Chest X-ray:
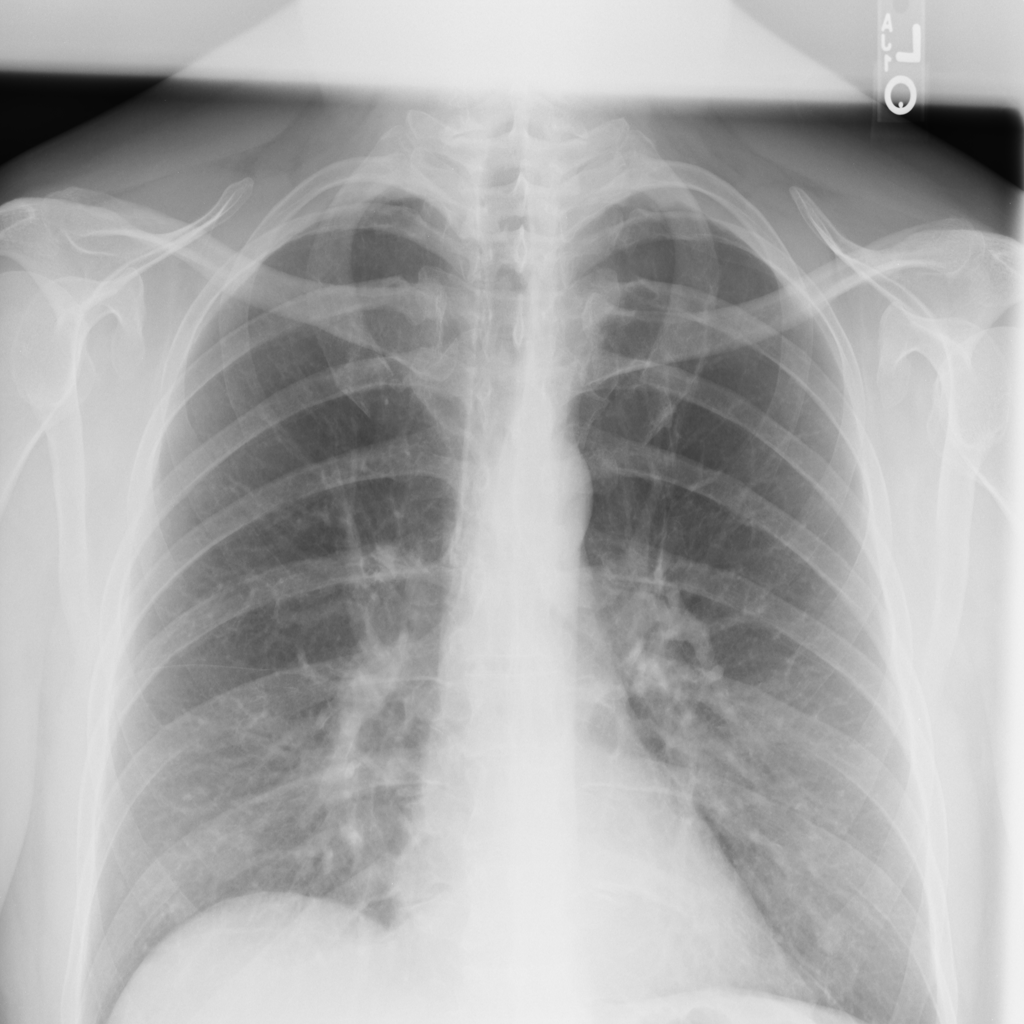
Findings: Nodule
No abnormal finding: no